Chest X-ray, PA view. Patient: 54 years old, sex F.
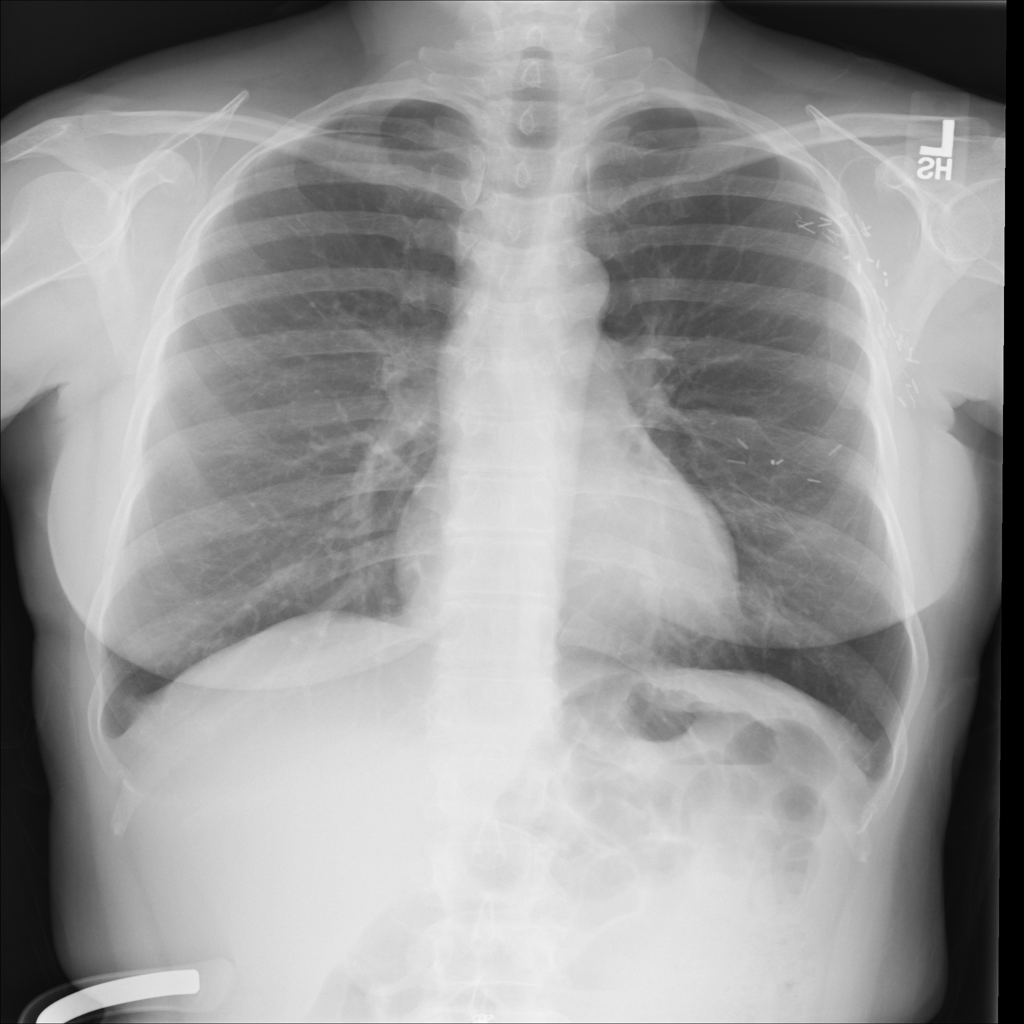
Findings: No Finding